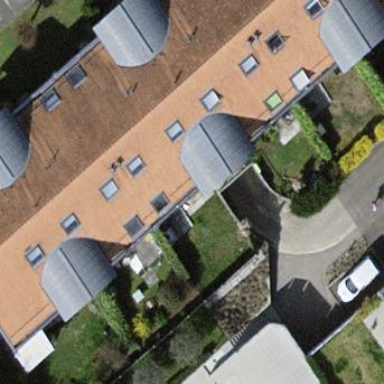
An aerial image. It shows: View of apartment building.